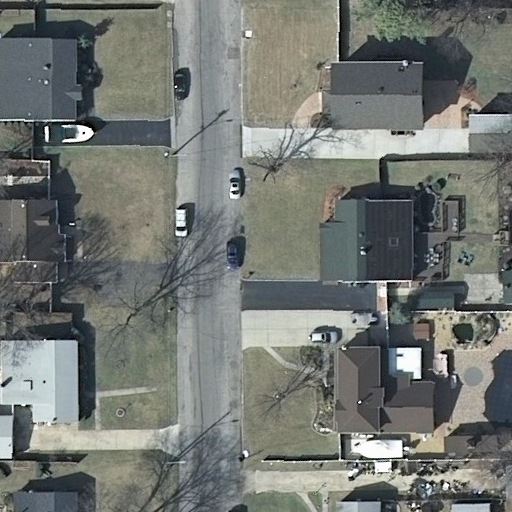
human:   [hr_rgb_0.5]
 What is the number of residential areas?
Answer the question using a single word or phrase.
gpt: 1

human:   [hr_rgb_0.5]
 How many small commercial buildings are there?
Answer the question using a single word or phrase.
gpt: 0

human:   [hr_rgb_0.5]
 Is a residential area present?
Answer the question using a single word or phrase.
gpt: yes

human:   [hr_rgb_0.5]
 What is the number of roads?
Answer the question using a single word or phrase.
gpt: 1

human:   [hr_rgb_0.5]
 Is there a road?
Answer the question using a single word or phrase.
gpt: yes

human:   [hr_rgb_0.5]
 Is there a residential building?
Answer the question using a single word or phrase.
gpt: yes

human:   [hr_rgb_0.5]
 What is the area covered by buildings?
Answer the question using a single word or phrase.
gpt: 1861m2

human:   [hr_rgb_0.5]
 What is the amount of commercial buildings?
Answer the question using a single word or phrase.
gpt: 0

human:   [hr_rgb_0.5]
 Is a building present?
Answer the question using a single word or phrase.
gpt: yes

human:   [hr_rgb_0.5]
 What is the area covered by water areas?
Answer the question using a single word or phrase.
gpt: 0m2

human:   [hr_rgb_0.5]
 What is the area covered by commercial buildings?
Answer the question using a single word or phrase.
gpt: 0m2

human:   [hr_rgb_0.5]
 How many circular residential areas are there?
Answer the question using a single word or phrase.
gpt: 0

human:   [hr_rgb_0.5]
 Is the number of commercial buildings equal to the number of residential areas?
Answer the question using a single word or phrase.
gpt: no

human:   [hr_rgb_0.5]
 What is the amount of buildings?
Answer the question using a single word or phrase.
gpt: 15

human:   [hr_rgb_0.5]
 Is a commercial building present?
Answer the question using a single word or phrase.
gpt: no

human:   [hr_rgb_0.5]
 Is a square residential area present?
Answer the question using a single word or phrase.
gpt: no

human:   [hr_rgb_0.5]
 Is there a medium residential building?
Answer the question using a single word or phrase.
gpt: yes

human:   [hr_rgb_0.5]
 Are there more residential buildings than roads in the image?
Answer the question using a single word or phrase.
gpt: yes

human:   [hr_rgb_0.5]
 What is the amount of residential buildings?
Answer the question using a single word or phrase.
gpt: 9

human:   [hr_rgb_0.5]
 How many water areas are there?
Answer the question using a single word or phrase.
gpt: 0

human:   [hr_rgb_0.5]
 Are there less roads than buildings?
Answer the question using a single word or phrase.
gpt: yes

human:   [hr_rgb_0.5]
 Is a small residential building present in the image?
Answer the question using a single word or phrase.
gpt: yes

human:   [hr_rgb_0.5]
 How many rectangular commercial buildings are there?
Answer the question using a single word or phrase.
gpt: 0

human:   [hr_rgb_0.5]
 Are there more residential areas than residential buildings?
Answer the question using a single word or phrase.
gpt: no

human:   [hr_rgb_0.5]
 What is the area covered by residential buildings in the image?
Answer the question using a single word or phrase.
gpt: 1712m2

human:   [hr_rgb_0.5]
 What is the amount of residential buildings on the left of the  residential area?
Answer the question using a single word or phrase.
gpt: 0

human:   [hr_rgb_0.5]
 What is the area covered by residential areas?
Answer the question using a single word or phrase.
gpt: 10599m2

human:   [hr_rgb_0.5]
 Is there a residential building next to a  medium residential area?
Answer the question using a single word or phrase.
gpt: no

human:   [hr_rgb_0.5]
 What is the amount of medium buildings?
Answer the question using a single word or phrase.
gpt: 6

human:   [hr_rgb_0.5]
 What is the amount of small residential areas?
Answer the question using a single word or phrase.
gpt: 0

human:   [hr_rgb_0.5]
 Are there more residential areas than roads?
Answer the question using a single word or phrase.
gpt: no

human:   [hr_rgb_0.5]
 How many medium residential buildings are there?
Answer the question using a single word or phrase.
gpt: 6

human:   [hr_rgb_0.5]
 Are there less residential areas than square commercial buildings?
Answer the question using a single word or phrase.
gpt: no

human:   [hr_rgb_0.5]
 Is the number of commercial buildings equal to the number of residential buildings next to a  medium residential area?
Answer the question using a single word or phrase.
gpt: yes

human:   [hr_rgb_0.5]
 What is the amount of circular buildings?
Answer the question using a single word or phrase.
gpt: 0

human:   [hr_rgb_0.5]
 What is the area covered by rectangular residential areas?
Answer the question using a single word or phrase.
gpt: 10599m2

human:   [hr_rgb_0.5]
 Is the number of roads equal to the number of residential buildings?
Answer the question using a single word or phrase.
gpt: no

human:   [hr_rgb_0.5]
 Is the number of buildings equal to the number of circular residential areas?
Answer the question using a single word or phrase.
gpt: no

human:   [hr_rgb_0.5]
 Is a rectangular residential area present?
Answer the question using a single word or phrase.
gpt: yes

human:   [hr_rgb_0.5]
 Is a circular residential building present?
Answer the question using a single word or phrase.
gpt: no

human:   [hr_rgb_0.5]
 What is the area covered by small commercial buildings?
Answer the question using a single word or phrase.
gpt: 0m2

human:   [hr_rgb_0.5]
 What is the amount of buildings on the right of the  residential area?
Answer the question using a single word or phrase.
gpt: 15

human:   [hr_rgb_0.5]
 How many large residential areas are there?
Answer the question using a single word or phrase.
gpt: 1

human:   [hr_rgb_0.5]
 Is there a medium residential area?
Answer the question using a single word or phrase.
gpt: no

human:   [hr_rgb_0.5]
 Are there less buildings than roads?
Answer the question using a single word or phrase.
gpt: no

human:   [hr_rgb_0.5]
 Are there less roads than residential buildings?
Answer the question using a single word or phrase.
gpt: yes

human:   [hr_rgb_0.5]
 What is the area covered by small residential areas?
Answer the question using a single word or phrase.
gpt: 0m2

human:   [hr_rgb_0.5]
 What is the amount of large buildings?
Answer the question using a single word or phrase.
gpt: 0

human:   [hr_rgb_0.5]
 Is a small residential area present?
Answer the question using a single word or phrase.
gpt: no

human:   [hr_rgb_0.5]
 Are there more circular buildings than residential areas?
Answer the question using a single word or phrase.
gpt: no

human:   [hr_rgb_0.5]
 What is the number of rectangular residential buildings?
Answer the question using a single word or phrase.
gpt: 2

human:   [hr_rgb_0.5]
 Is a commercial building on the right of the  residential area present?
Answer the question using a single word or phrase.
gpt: no

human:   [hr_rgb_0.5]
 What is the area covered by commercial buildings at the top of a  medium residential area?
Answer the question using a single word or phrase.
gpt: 0m2

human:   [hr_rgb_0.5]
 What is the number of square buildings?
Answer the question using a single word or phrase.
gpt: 0

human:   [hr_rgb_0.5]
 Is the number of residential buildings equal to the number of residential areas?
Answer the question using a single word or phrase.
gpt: no

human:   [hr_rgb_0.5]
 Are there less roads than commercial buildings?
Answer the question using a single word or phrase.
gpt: no

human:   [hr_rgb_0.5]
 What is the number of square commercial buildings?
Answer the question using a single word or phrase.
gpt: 0

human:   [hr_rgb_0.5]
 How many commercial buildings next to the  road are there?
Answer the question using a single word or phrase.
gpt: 0

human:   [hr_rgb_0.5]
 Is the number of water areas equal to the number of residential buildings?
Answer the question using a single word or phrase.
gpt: no

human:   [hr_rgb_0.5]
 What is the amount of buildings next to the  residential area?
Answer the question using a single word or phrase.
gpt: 15

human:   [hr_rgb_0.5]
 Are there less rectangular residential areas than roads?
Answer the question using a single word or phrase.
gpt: no

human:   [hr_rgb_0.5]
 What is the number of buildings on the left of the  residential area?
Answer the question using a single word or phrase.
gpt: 0

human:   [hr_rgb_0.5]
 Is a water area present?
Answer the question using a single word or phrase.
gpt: no

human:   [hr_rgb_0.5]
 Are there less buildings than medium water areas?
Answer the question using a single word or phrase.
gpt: no